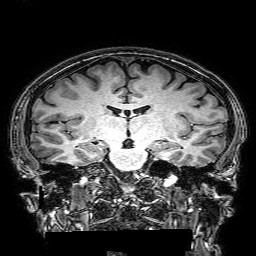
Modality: T1w
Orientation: sagittal
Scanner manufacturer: philips
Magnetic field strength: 3 T
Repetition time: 0.0096 s
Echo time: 0.0046 s